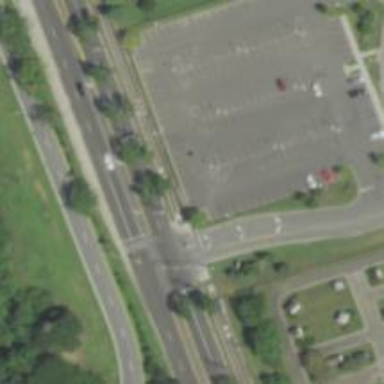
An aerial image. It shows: Marked crossing on cycleway road.